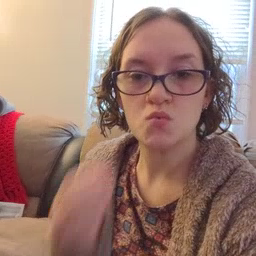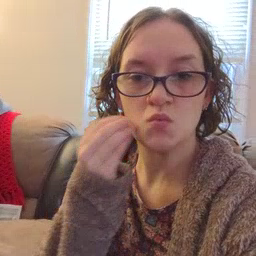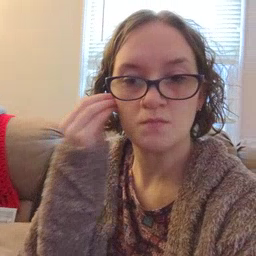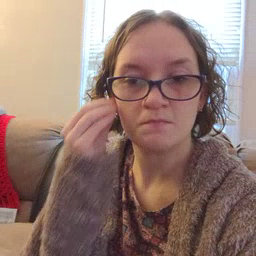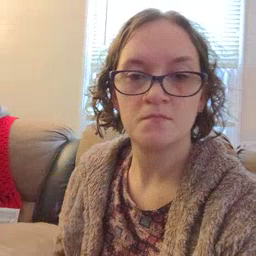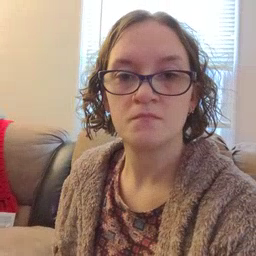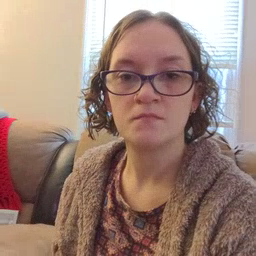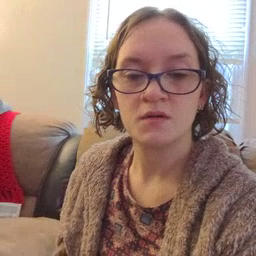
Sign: home